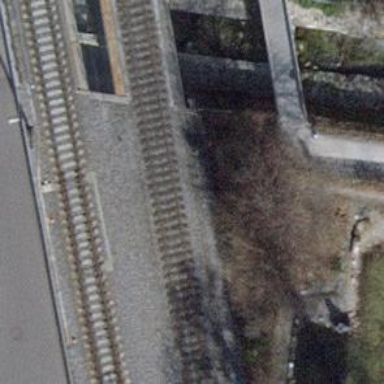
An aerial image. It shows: Single railway track with electrified contact line.